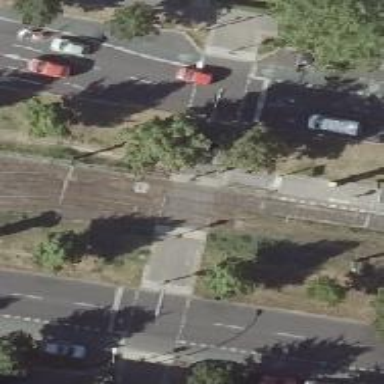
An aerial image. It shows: Railway switch.